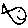
Label: fish